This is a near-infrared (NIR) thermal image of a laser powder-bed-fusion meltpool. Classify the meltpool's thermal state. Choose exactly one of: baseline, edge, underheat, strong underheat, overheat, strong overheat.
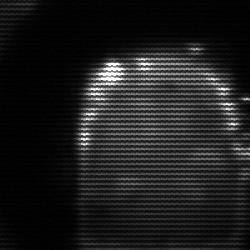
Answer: baseline